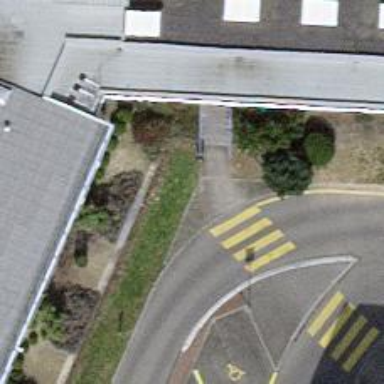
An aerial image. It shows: Steps made of paving stones.